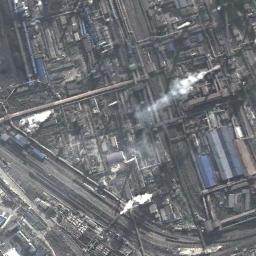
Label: thermal_power_station